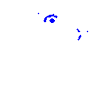
Particle: pion